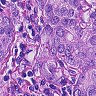
Metastatic tissue present: yes